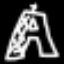
Label: The Eiffel Tower